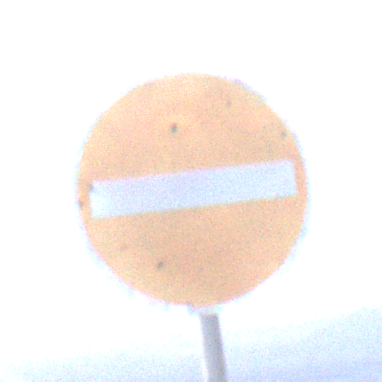
Verkehrszeichen: VerbotDerEinfahrt
Umgebung: Outdoor, Suburban
Tageszeit: SunriseSunset
Wetter: Clear
Licht: Natural
Jahreszeit: NotSpecified
Kontrast: LowContrast